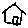
Label: house